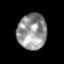
Tissue: skin
Cell type: Epithelial cells
Senescence score: 0.2196
Nuclear area (px): 1029
Mean DAPI intensity: 148.983